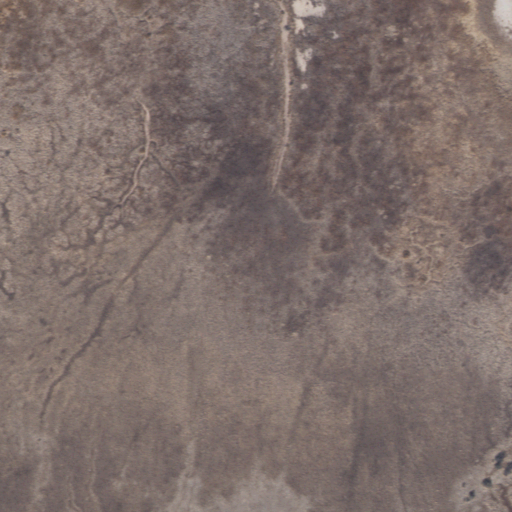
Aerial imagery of plain(s) in Arizona named Hospital Flat containing shrub, grassland, and barren land